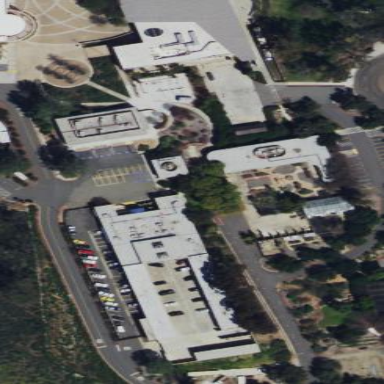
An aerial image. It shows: College building.